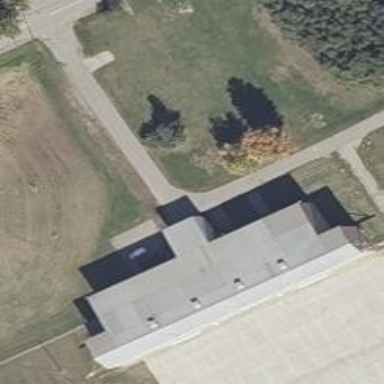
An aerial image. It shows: Hangar building.